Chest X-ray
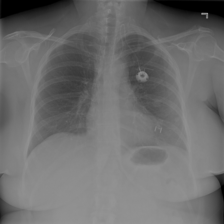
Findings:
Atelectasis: negative
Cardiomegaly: negative
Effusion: negative
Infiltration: negative
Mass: negative
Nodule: positive
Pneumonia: negative
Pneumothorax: negative
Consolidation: negative
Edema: negative
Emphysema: negative
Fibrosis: negative
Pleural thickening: negative
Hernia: negative